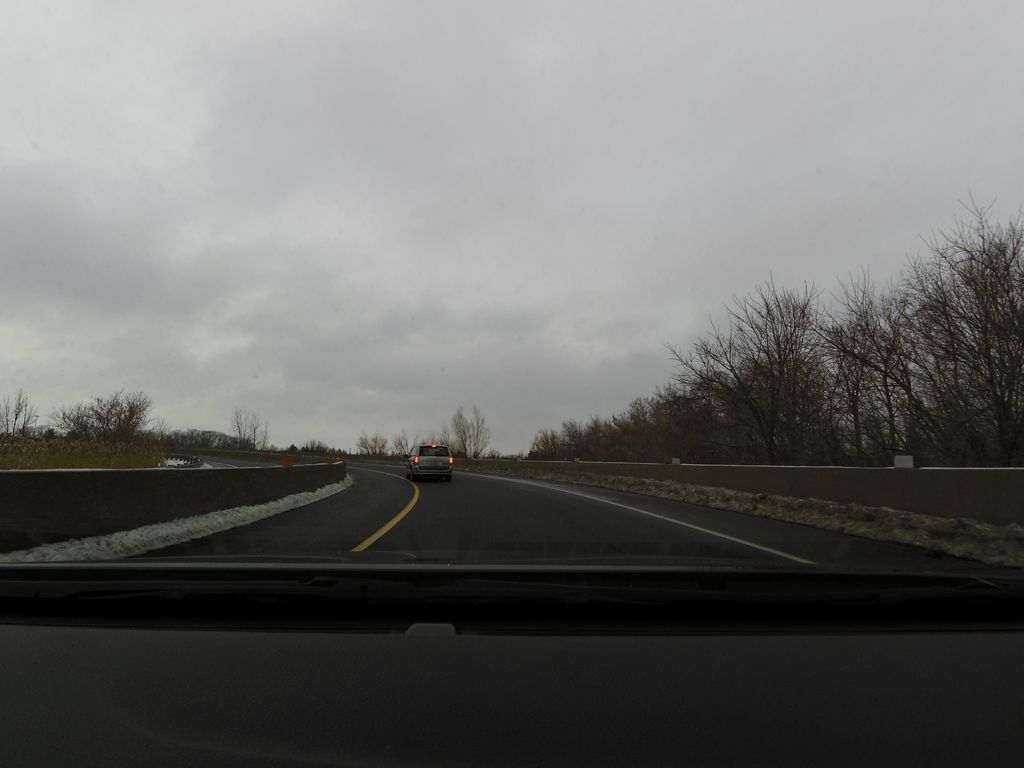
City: hamilton